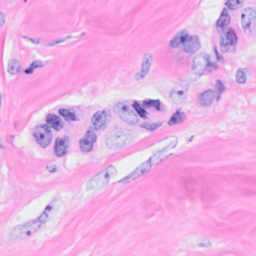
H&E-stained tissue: Breast